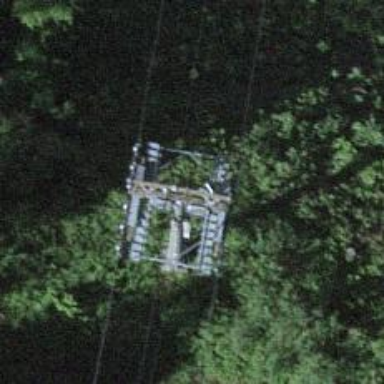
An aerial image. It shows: Pylon for aerialway.